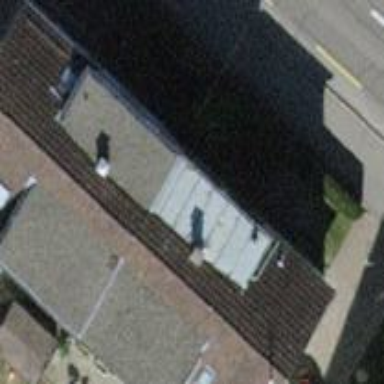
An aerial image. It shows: Gabled roof tile apartment building.